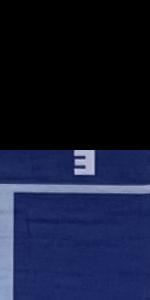
Label: Empty